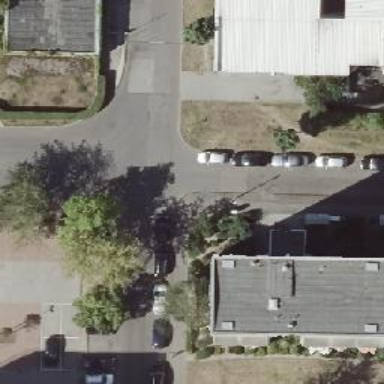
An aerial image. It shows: Residential road with asphalt surface. There is parking lane on the right.